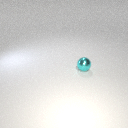
small cyan metal sphere